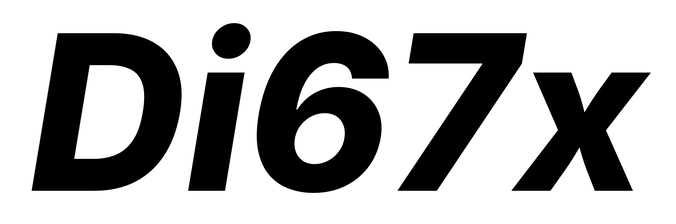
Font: Inter-Italic_ExtraBold_Italic